Interaction volume radius: 10 \u00c5
Interaction volume height: 35 \u00c5
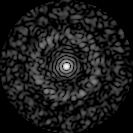
Disorder parameter: 0.8347